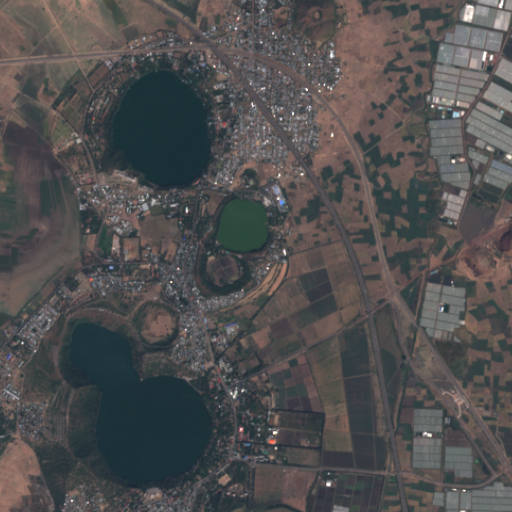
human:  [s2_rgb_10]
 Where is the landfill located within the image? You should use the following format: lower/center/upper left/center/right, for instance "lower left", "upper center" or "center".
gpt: The landfill is located in the lower left of the image.
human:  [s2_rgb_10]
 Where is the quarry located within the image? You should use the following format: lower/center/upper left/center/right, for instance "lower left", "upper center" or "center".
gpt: The quarry is located in the upper center of the image.
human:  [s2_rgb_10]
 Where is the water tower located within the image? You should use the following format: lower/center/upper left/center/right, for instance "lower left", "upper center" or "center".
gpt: The water tower is located in the lower center of the image.
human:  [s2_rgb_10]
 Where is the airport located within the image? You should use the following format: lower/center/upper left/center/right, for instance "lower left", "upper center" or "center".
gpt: There is no airport in the image.